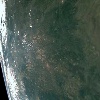
Label: land